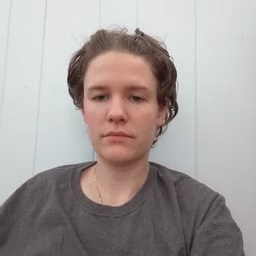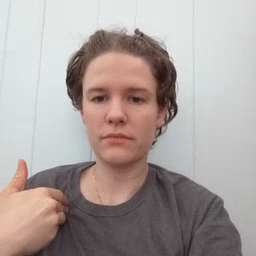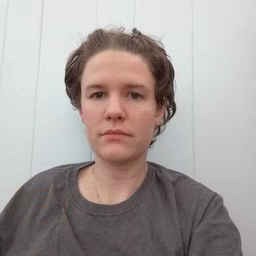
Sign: have